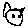
Label: cat